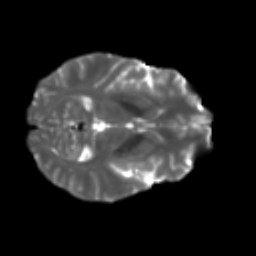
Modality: T2w
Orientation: axial
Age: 38
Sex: female
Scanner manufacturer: ge
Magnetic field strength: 3 T
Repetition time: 7.8 s
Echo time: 0.0608 s